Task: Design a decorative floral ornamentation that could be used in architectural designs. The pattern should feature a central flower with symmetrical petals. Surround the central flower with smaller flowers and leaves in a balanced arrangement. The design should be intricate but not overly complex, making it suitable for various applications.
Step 181:
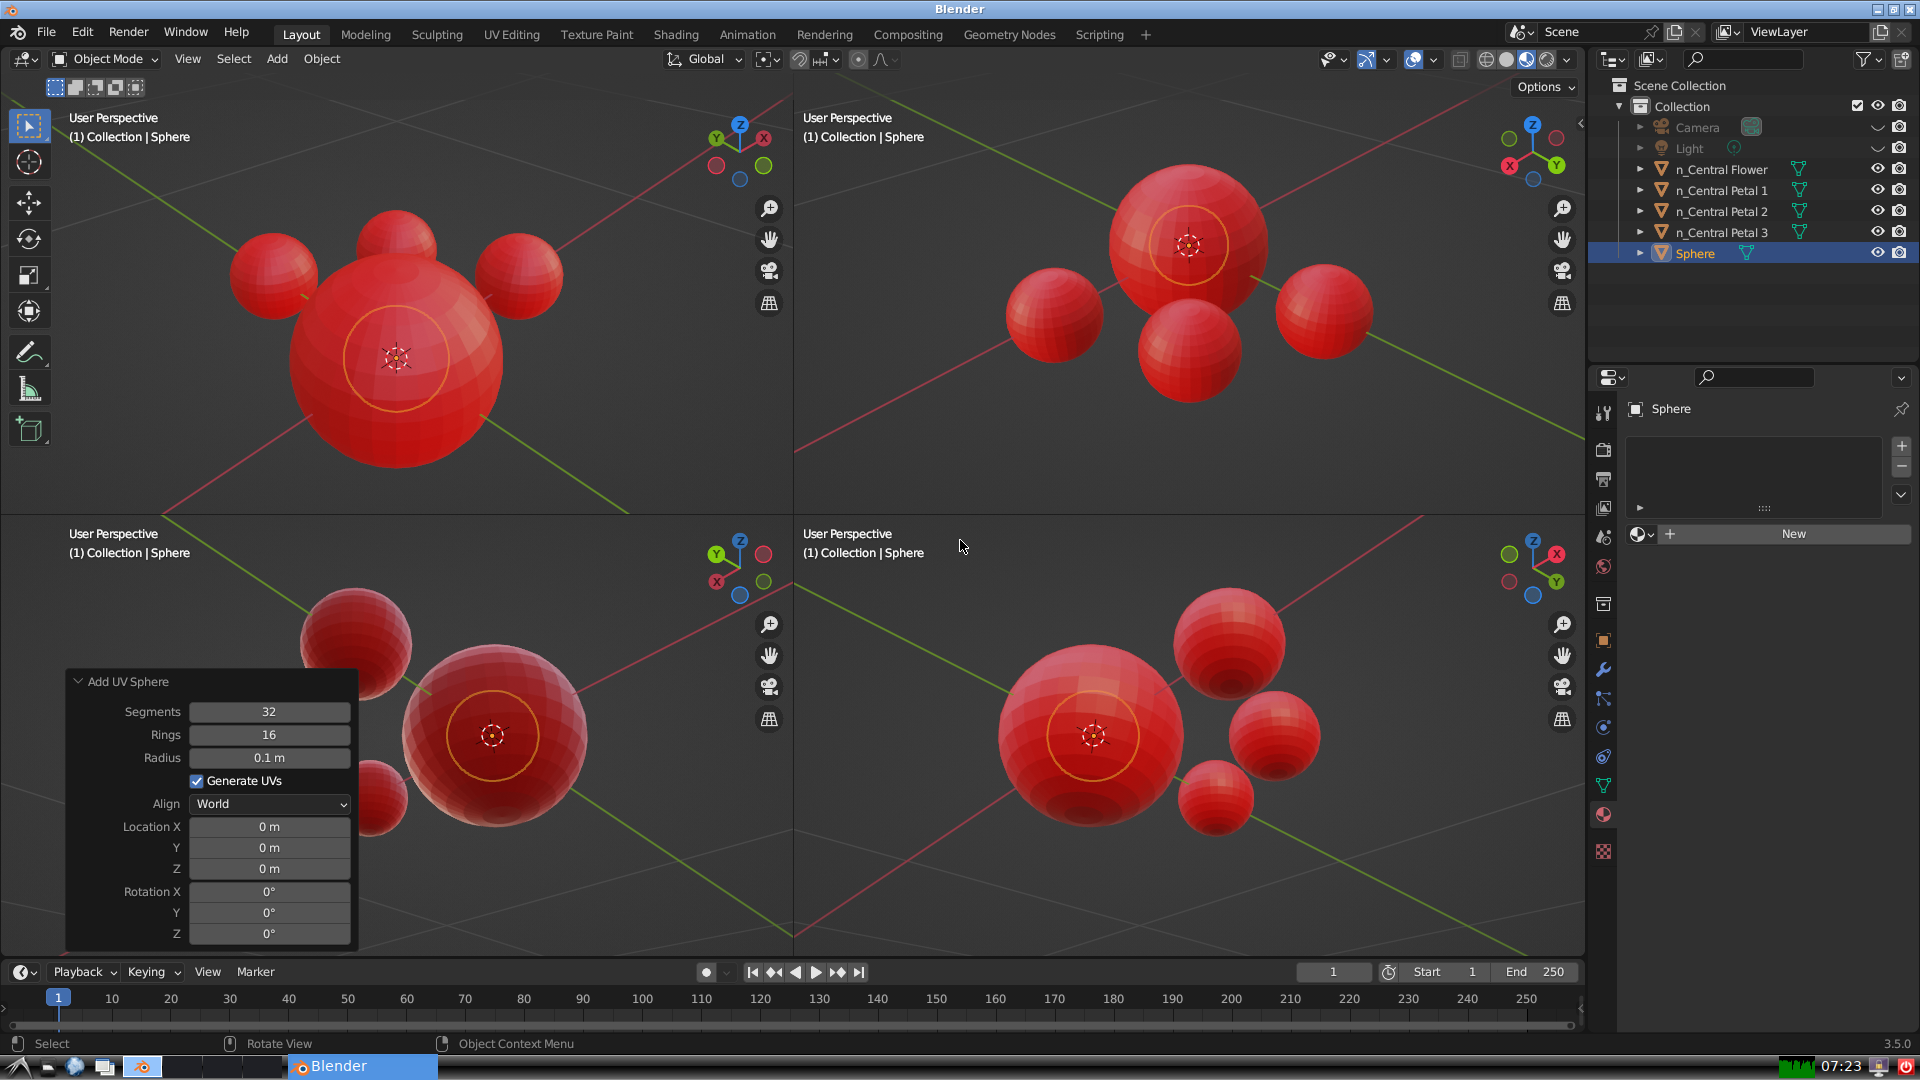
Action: {"mouse_move": [270, 827]}